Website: walmart
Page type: account-selection
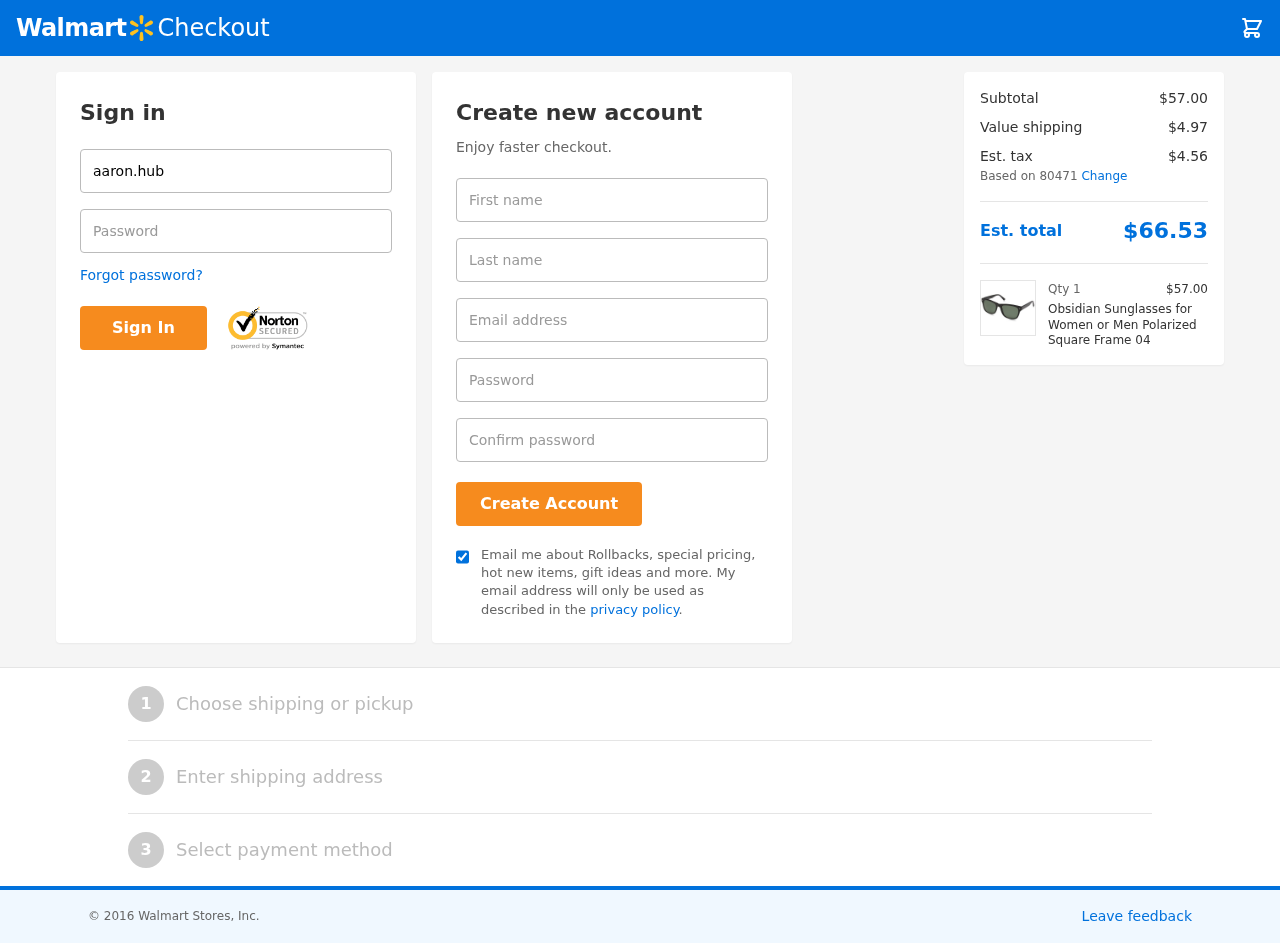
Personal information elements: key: PII_EMAIL
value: aaron.hubbard@hotmail.com
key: PII_FIRSTNAME
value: Aaron
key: PII_LASTNAME
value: Hubbard
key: PII_LOGIN_USERNAME
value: aaron.hubbard
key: PII_POSTCODE
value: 80471
Product elements: key: PRODUCT1_NAME
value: Obsidian Sunglasses for Women or Men Polarized Square Frame 04
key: PRODUCT1_PRICE
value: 57
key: PRODUCT1_QUANTITY
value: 1
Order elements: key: ORDER_SUBTOTAL
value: $57.00
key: ORDER_SHIPPING_COST
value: $4.97
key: ORDER_TAX
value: $4.56
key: ORDER_TOTAL
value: $66.53